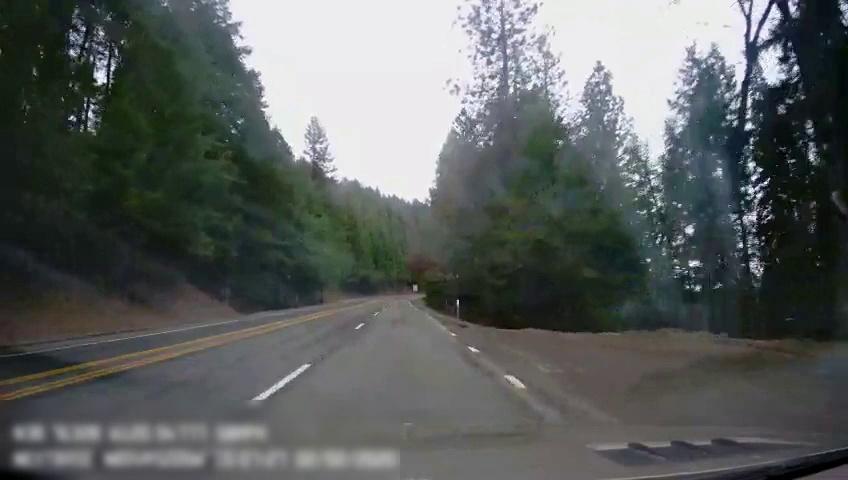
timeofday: Day
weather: Cloudy
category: Drivable Space
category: Lanes | Opposite Lane
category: Lanes | Opposite Lane
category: Lanes | Alternate Lane
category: Lanes | Current Lane
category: Lanes | Current Lane